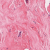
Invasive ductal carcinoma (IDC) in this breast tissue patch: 0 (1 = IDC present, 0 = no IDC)